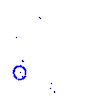
Particle: proton